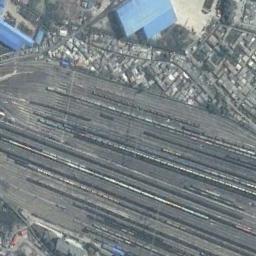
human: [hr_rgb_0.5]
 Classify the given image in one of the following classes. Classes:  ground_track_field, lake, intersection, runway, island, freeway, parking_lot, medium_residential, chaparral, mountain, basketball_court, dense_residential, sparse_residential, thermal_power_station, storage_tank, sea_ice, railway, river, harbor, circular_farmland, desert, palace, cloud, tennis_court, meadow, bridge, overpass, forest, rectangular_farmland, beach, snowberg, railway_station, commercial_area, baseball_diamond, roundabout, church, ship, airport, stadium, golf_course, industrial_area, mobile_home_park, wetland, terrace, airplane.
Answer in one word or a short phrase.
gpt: railway